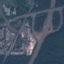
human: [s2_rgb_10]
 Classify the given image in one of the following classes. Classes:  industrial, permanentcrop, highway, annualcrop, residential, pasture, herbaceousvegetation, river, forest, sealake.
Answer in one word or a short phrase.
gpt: Highway